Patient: sex F, age 69
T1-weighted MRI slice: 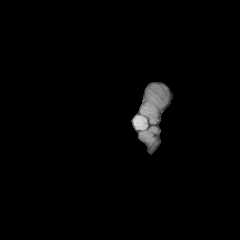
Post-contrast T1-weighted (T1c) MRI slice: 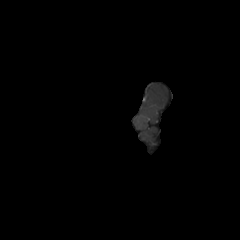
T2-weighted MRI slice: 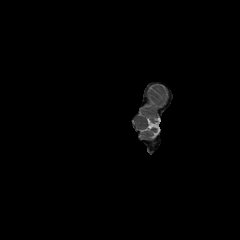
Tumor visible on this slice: no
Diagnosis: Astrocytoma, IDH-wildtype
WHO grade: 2